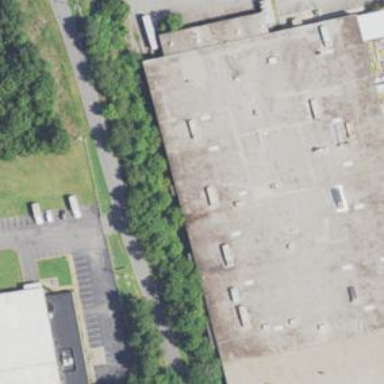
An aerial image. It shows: Industrial building.